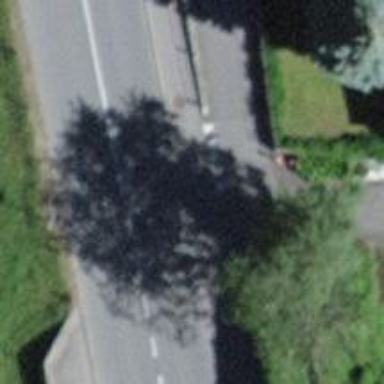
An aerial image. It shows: Smooth asphalt road in residential area.